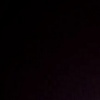
Label: space